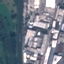
Label: Industrial